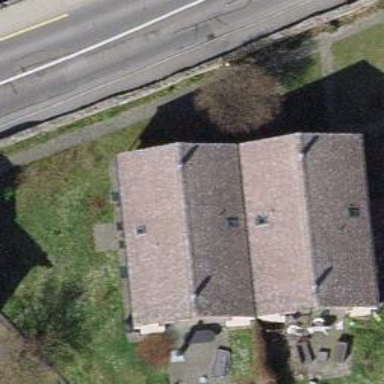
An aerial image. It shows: Gabled roof house.